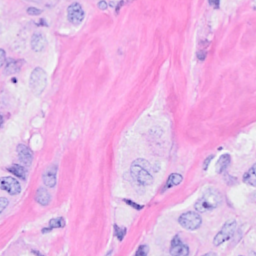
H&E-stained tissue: Breast